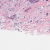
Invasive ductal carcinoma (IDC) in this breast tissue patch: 1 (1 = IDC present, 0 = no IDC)